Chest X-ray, AP view. Patient: 67 years old, sex F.
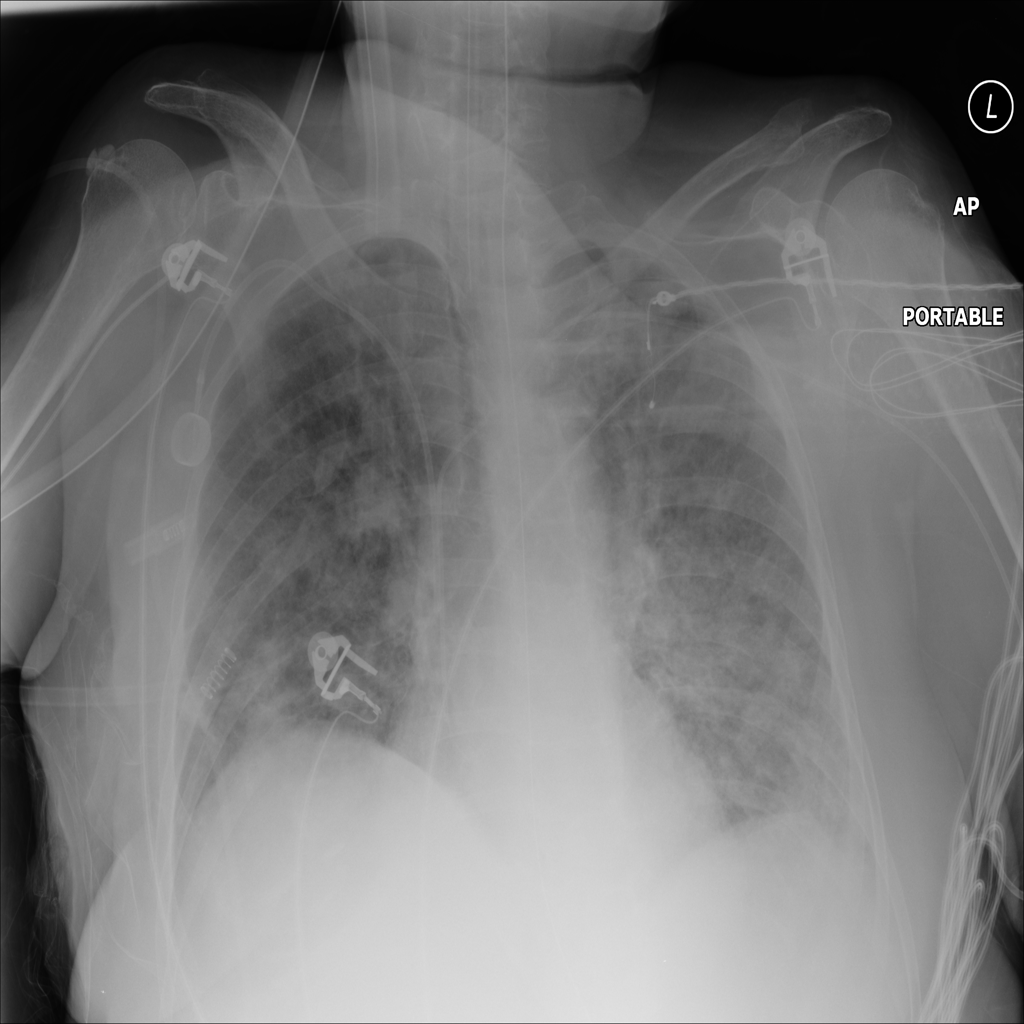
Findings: No Finding